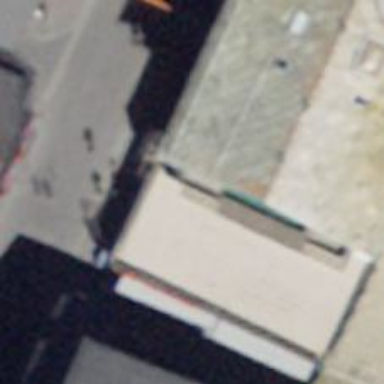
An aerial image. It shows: Outdoor shop.